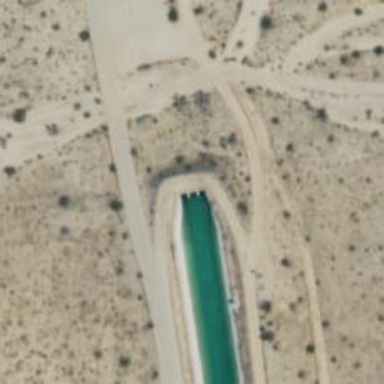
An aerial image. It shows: Culvert tunnel carrying water for canal.